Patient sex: M
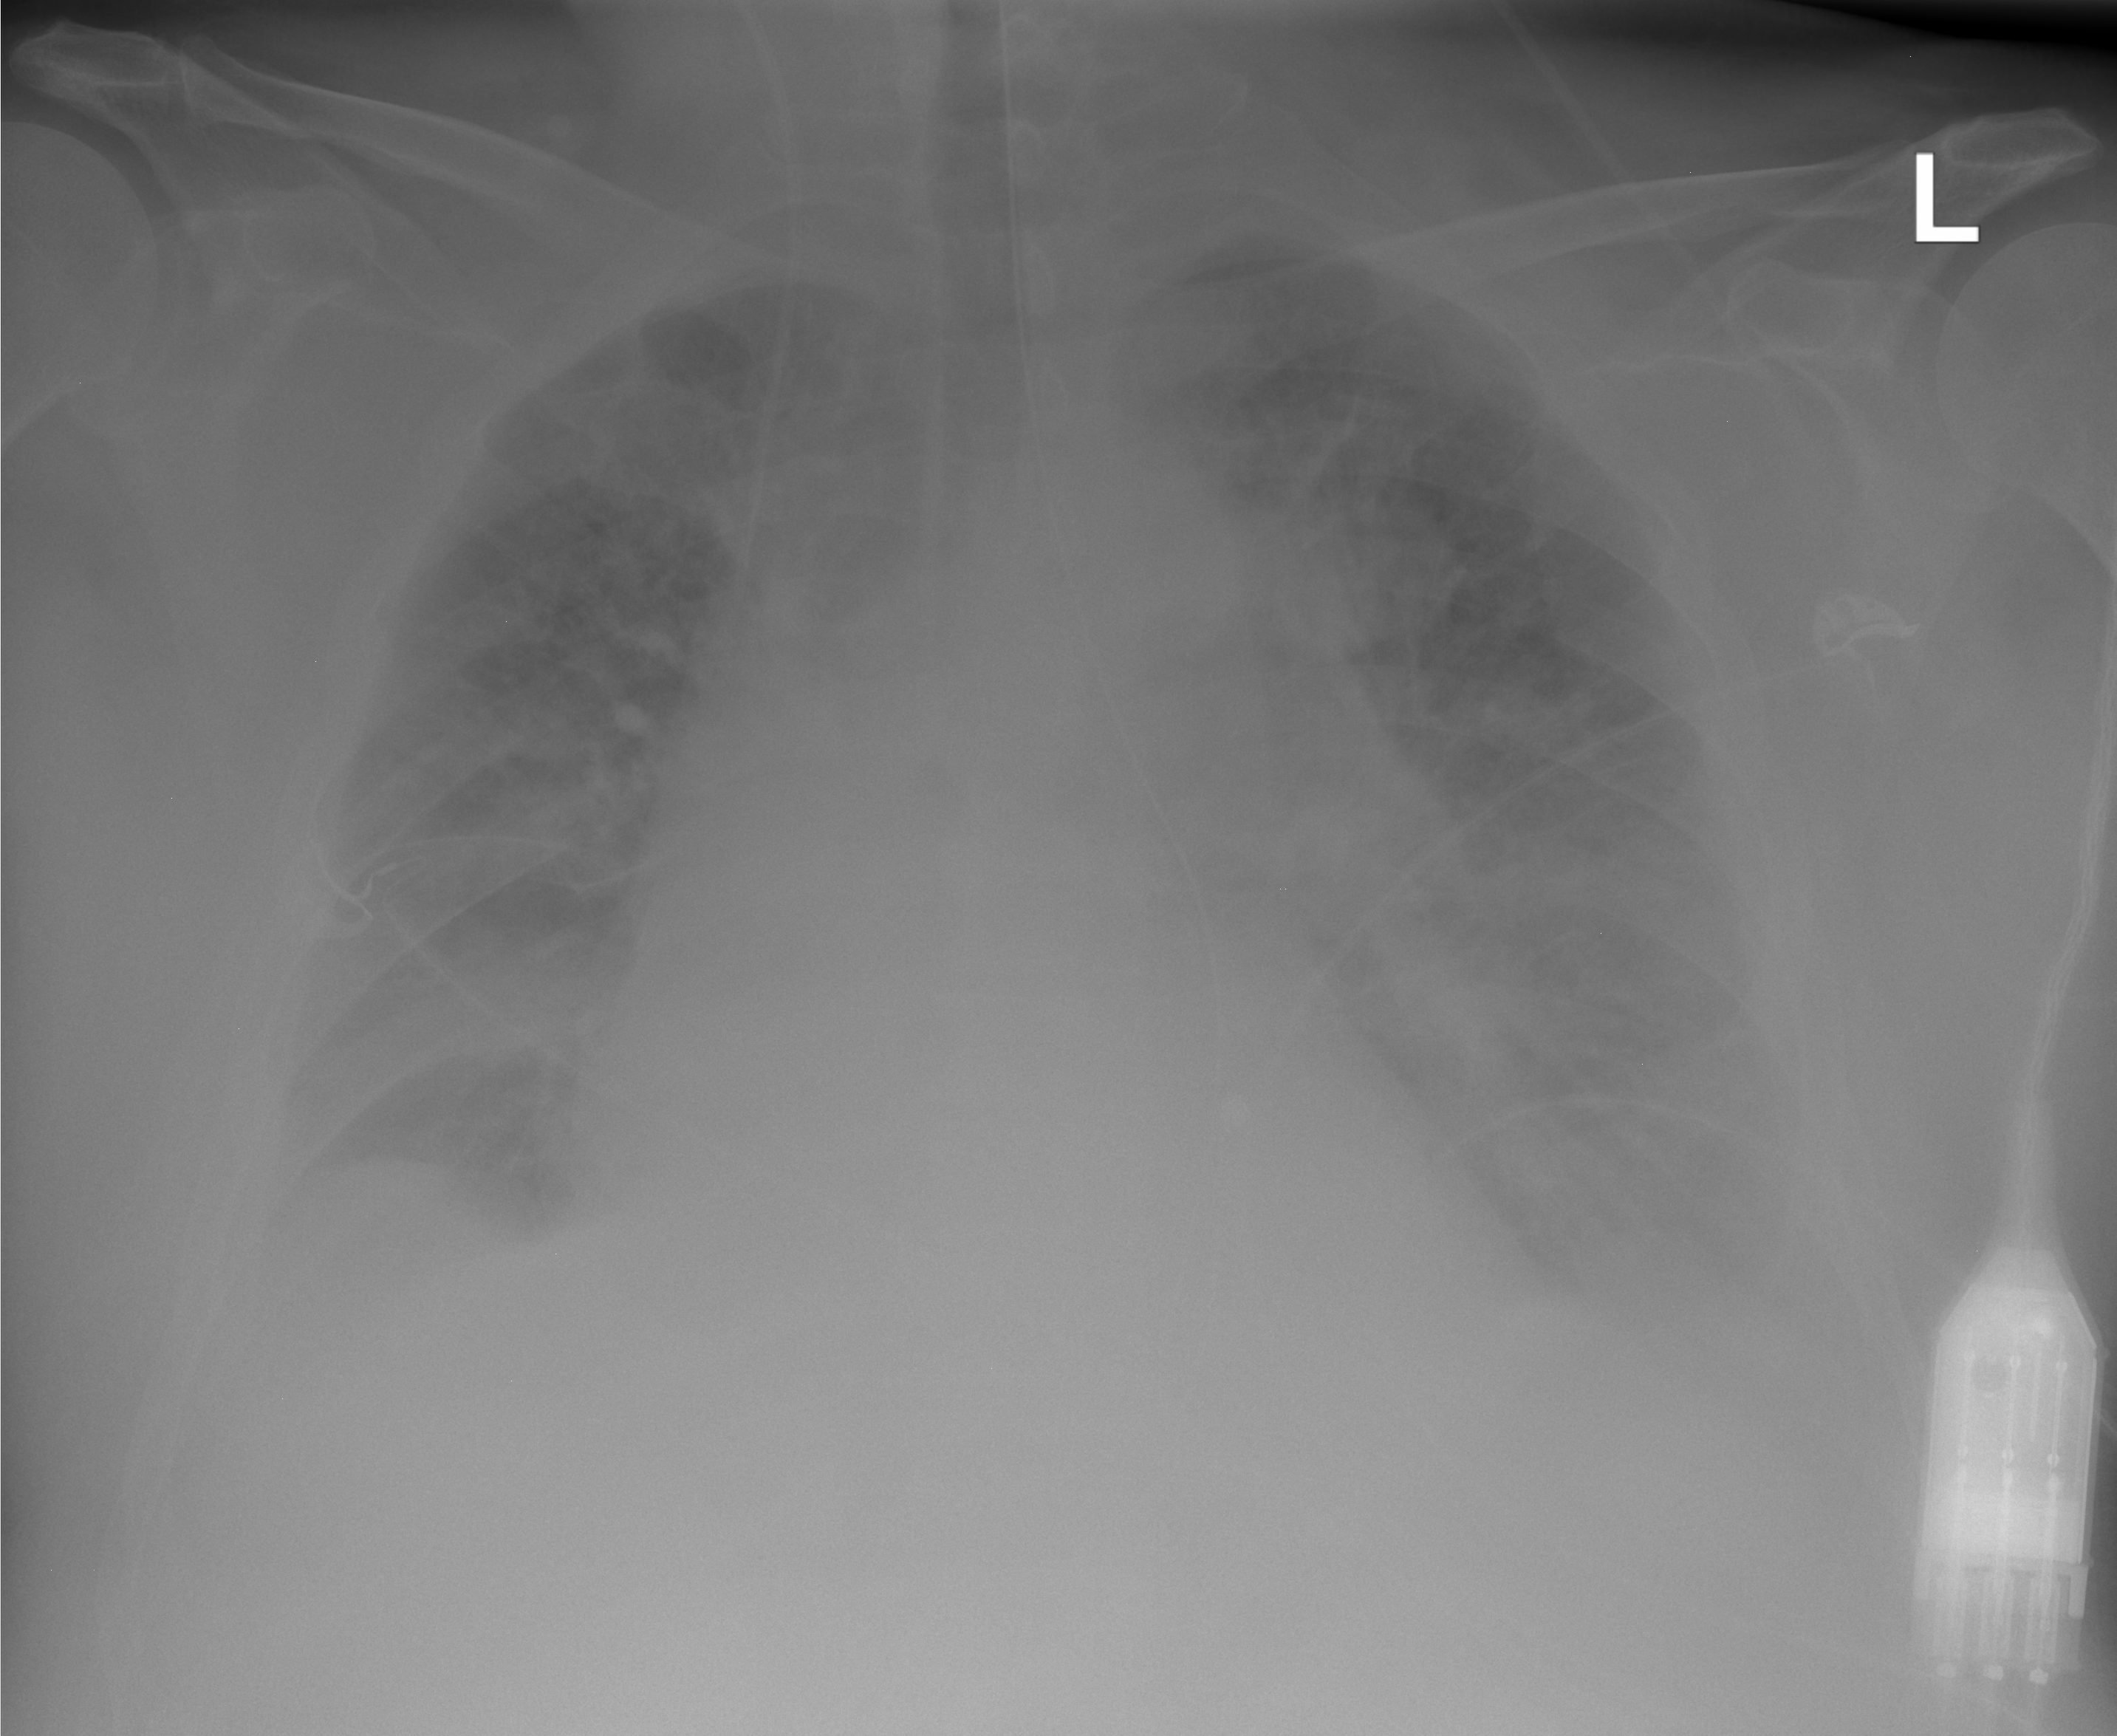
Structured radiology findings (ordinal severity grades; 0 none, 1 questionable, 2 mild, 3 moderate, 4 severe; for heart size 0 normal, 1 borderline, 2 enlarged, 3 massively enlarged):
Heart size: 0
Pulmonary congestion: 3
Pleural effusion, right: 2
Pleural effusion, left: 2
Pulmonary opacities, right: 0
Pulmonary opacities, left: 0
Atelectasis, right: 0
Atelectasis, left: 2